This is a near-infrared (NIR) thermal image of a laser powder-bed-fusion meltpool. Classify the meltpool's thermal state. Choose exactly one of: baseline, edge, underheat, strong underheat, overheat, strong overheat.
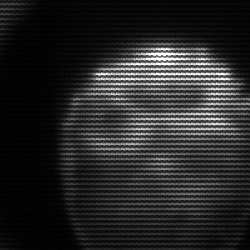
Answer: edge